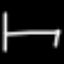
Label: chair